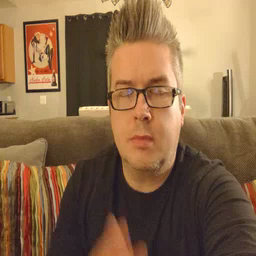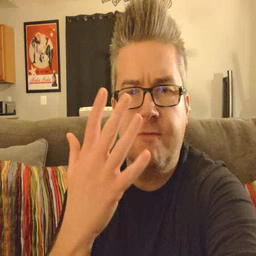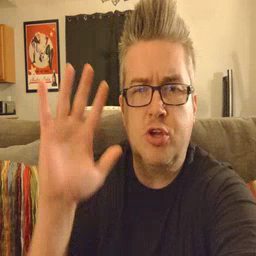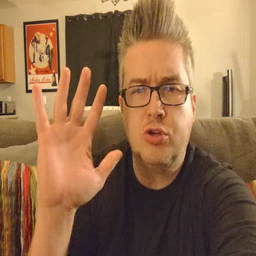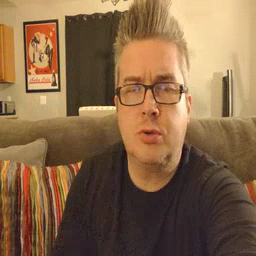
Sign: finish